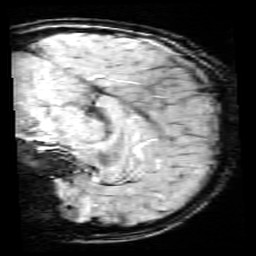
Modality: SWI
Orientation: sagittal
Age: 12
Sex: female
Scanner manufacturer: siemens
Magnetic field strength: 3 T
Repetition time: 0.027 s
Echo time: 0.02 s